Interaction volume radius: 10 \u00c5
Interaction volume height: 30 \u00c5
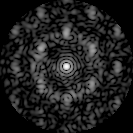
Disorder parameter: 0.6882